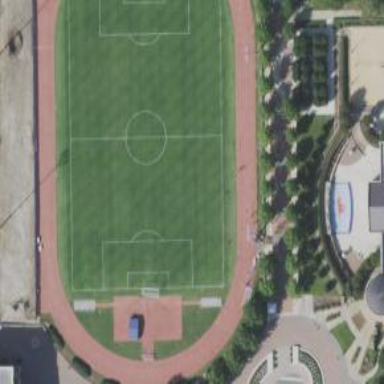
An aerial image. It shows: Football stadium used for leisure sports.